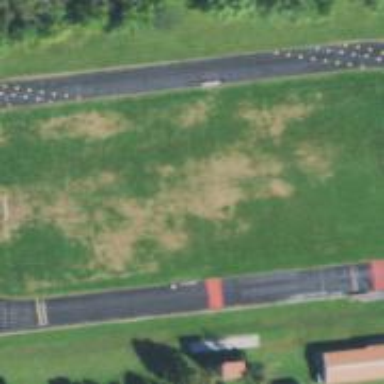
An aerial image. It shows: Athletic track located in leisure land area.